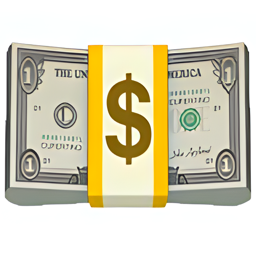
Name: banknote with dollar sign
Emoji: 💵
Group: Objects
Sub-group: money